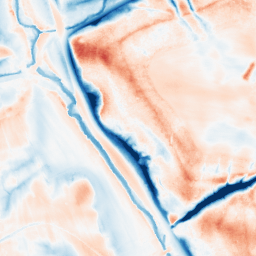
Category: classical
Decomposition family: gaussian_anisotropic
Decomposition parameters: sigma_x: 10
sigma_y: 10
Upsampling method: lanczos
Upsampling parameters: scale: 2
Upsampling scale: 2